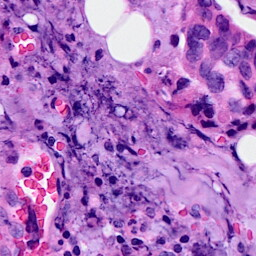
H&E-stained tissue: Breast